Question: I have three firewire cameras which can automatically synchronize via hardware and I'm trying to capture frames, save them into my hard disk and display them in a window.
Everything works fine, but at the moment, .
but I do not know how to do this.
At this <URL> loop which can consider one frame at a time.
This is the code which I'm using:
'''
for ( int j = 0; j < k_numImages; j++ )
{
// Display the timestamps for all cameras to show that the image
// capture is synchronized for each image
for ( unsigned int i = 0; i < numCameras; i++ )
{
Image image;
error = ppCameras[i]->RetrieveBuffer( &image );
if (error != PGRERROR_OK)
{
PrintError( error );
return -1;
}
IplImage* destImage = ConvertImageToOpenCV(&image);
char titolo[50];
sprintf(titolo, "titolo%d", i);
cvShowImage(titolo, destImage);
waitKey(1);
}
}
'''
It works well but creates a different windows for each camera while .
Can you help me, please?
'''
IplImage* ConvertImageToOpenCV(Image* pImage)
{
IplImage* cvImage = NULL;
bool bColor = true;
CvSize mySize;
mySize.height = pImage->GetRows();
mySize.width = pImage->GetCols();
switch ( pImage->GetPixelFormat() )
{
case PIXEL_FORMAT_MONO8: cvImage = cvCreateImageHeader(mySize, 8, 1 );
cvImage->depth = IPL_DEPTH_8U;
cvImage->nChannels = 1;
bColor = false;
break;
case PIXEL_FORMAT_411YUV8: cvImage = cvCreateImageHeader(mySize, 8, 3 );
cvImage->depth = IPL_DEPTH_8U;
cvImage->nChannels = 3;
break;
case PIXEL_FORMAT_422YUV8: cvImage = cvCreateImageHeader(mySize, 8, 3 );
cvImage->depth = IPL_DEPTH_8U;
cvImage->nChannels = 3;
break;
case PIXEL_FORMAT_444YUV8: cvImage = cvCreateImageHeader(mySize, 8, 3 );
cvImage->depth = IPL_DEPTH_8U;
cvImage->nChannels = 3;
break;
case PIXEL_FORMAT_RGB8: cvImage = cvCreateImageHeader(mySize, 8, 3 );
cvImage->depth = IPL_DEPTH_8U;
cvImage->nChannels = 3;
break;
case PIXEL_FORMAT_MONO16: cvImage = cvCreateImageHeader(mySize, 16, 1 );
cvImage->depth = IPL_DEPTH_16U;
cvImage->nChannels = 1;
bColor = false;
break;
case PIXEL_FORMAT_RGB16: cvImage = cvCreateImageHeader(mySize, 16, 3 );
cvImage->depth = IPL_DEPTH_16U;
cvImage->nChannels = 3;
break;
case PIXEL_FORMAT_S_MONO16: cvImage = cvCreateImageHeader(mySize, 16, 1 );
cvImage->depth = IPL_DEPTH_16U;
cvImage->nChannels = 1;
bColor = false;
break;
case PIXEL_FORMAT_S_RGB16: cvImage = cvCreateImageHeader(mySize, 16, 3 );
cvImage->depth = IPL_DEPTH_16U;
cvImage->nChannels = 3;
break;
case PIXEL_FORMAT_RAW8: cvImage = cvCreateImageHeader(mySize, 8, 3 );
cvImage->depth = IPL_DEPTH_8U;
cvImage->nChannels = 3;
break;
case PIXEL_FORMAT_RAW16: cvImage = cvCreateImageHeader(mySize, 8, 3 );
cvImage->depth = IPL_DEPTH_8U;
cvImage->nChannels = 3;
break;
case PIXEL_FORMAT_MONO12: printf("Not supported by OpenCV");
bColor = false;
break;
case PIXEL_FORMAT_RAW12: printf("Not supported by OpenCV");
break;
case PIXEL_FORMAT_BGR: cvImage = cvCreateImageHeader(mySize, 8, 3 );
cvImage->depth = IPL_DEPTH_8U;
cvImage->nChannels = 3;
break;
case PIXEL_FORMAT_BGRU: cvImage = cvCreateImageHeader(mySize, 8, 4 );
cvImage->depth = IPL_DEPTH_8U;
cvImage->nChannels = 4;
break;
case PIXEL_FORMAT_RGBU: cvImage = cvCreateImageHeader(mySize, 8, 4 );
cvImage->depth = IPL_DEPTH_8U;
cvImage->nChannels = 4;
break;
default: printf("Some error occured...
");
return NULL;
}
if(bColor) {
if(!bInitialized)
{
colorImage.SetData(new unsigned char[pImage->GetCols() * pImage->GetRows()*3], pImage->GetCols() * pImage->GetRows()*3);
bInitialized = true;
}
pImage->Convert(PIXEL_FORMAT_BGR, &colorImage); //needs to be as BGR to be saved
cvImage->width = colorImage.GetCols();
cvImage->height = colorImage.GetRows();
cvImage->widthStep = colorImage.GetStride();
cvImage->origin = 0; //interleaved color channels
cvImage->imageDataOrigin = (char*)colorImage.GetData(); //DataOrigin and Data same pointer, no ROI
cvImage->imageData = (char*)(colorImage.GetData());
cvImage->widthStep = colorImage.GetStride();
cvImage->nSize = sizeof (IplImage);
cvImage->imageSize = cvImage->height * cvImage->widthStep;
}
else
{
cvImage->imageDataOrigin = (char*)(pImage->GetData());
cvImage->imageData = (char*)(pImage->GetData());
cvImage->widthStep = pImage->GetStride();
cvImage->nSize = sizeof (IplImage);
cvImage->imageSize = cvImage->height * cvImage->widthStep;
//at this point cvImage contains a valid IplImage
}
return cvImage;
}
'''

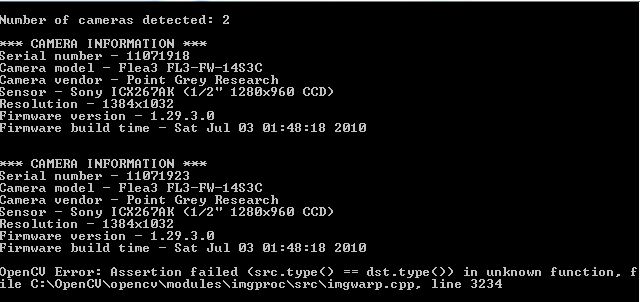
Answer: I could not test the code below for obvious reasons, but it illustrates one approach:
'''
for ( int j = 0; j < k_numImages; j++ )
{
// Display the timestamps for all cameras to show that the image
// capture is synchronized for each image
IplImage* destImage[3]; // A-ha moment
for ( unsigned int i = 0; i < numCameras; i++ )
{
Image image;
error = ppCameras[i]->RetrieveBuffer( &image );
if (error != PGRERROR_OK)
{
PrintError( error );
return -1;
}
/* Since ConvertImageToOpenCV() doesn't copy the image data,
* we need to do that ourselves, because when this loop is done Image
* is destroyed and the data is lost.
*/
IplImage* tmp = ConvertImageToOpenCV(&image);
destImage[i] = cvCreateImage(cvGetSize(tmp), tmp->depth, tmp->nChannels);
cvCopy(tmp, destImage[i], NULL);
char titolo[50];
sprintf(titolo, "titolo%d", i);
}
cvShowManyImages("all", 3, destImage[0], destImage[1], destImage[2]);
waitKey(0);
// when you finish using them, release the allocated resources to prevent memory leaks
cvReleaseImage(&destImage[0]);
cvReleaseImage(&destImage[1]);
cvReleaseImage(&destImage[2]);
}
'''
The idea is to create an array of 'IplImage*' to store the images retrieved by the cameras, so after the loop you have access to all those 3 images and be able to display them on a single window.
Just to summarize out private chat, the problem is that 'cvShowManyImages()' takes colored (3-channel) images, and his camera was returning grayscale (single-channel) images. The solution was simply to change the implementation of 'cvShowManyImages()', from:
'''
DispImage = cvCreateImage( cvSize(100 + size*w, 60 + size*h), 8, 3 );
'''
To:
'''
DispImage = cvCreateImage( cvSize(100 + size*w, 60 + size*h), 8, 1 );
'''